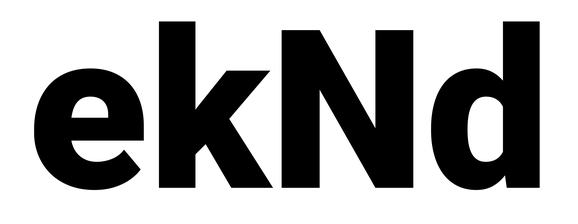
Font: Roboto_Black